Chest X-ray:
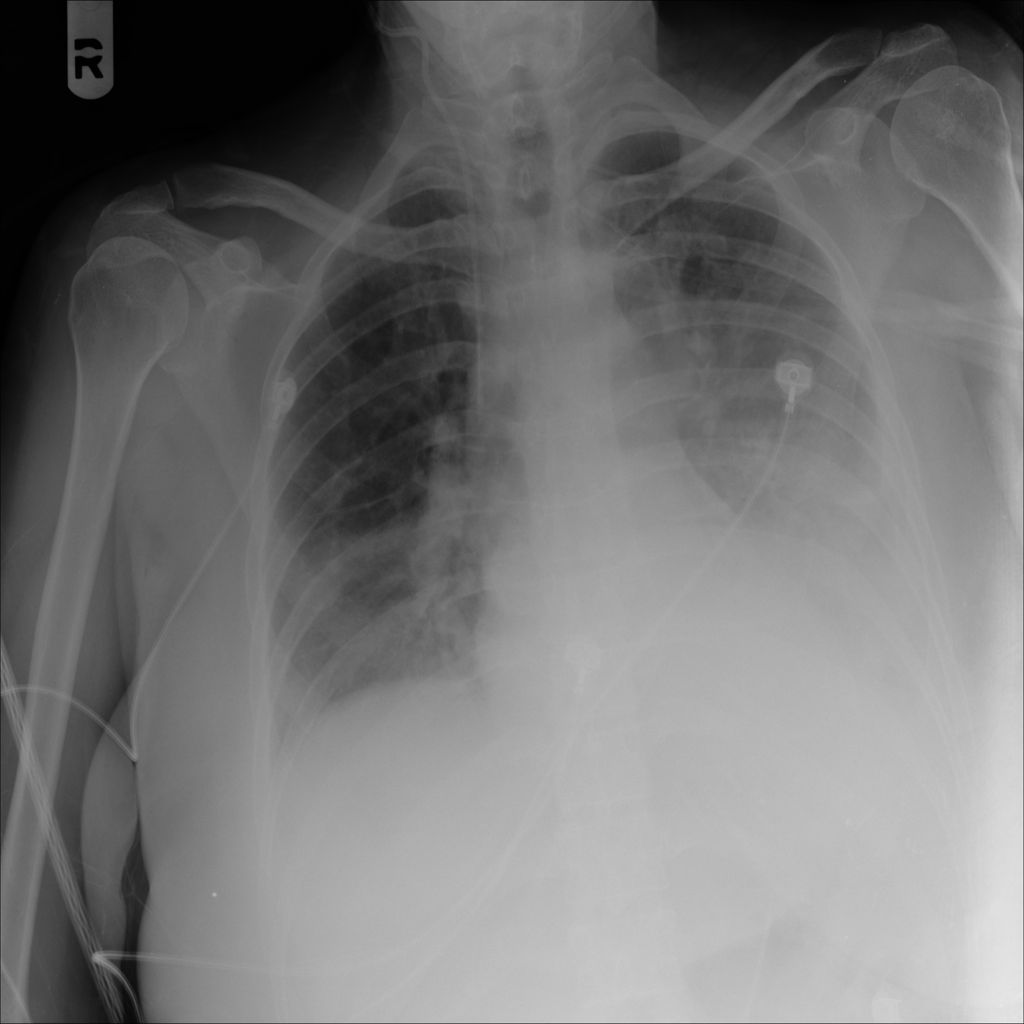
Findings: Consolidation, Effusion
No abnormal finding: no